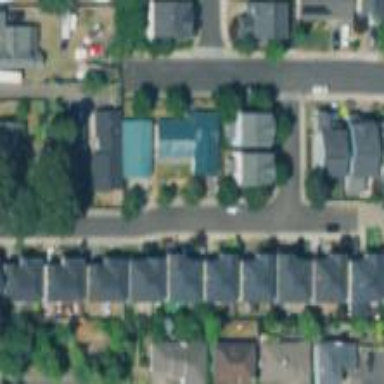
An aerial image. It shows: Residential area composed of single-family homes.